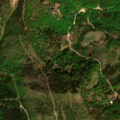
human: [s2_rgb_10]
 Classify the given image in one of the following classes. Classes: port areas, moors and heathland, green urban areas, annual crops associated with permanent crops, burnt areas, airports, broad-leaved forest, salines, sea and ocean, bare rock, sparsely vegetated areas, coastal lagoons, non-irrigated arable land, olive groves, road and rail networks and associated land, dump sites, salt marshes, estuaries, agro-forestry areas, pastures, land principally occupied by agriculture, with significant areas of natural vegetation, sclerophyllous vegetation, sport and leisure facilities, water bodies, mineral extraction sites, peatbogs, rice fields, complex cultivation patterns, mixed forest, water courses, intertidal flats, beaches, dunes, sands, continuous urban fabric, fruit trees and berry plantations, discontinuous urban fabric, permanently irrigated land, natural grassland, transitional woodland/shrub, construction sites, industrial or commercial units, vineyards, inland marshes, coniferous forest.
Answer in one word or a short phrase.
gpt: broad-leaved forest, coniferous forest, mixed forest